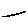
Label: line